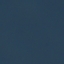
Land use / land cover class: SeaLake